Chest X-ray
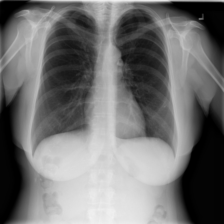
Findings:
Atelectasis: negative
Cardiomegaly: negative
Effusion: negative
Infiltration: negative
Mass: negative
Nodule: negative
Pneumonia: negative
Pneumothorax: negative
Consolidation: negative
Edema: negative
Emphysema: negative
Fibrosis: negative
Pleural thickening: negative
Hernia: negative